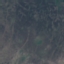
Label: HerbaceousVegetation